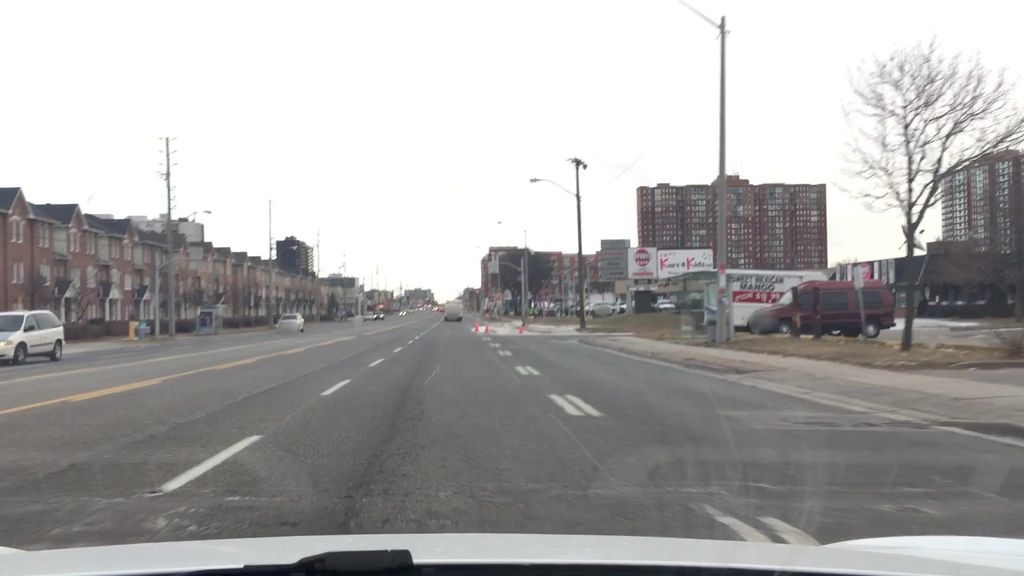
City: toronto